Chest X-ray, PA view. Patient: 53 years old, sex M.
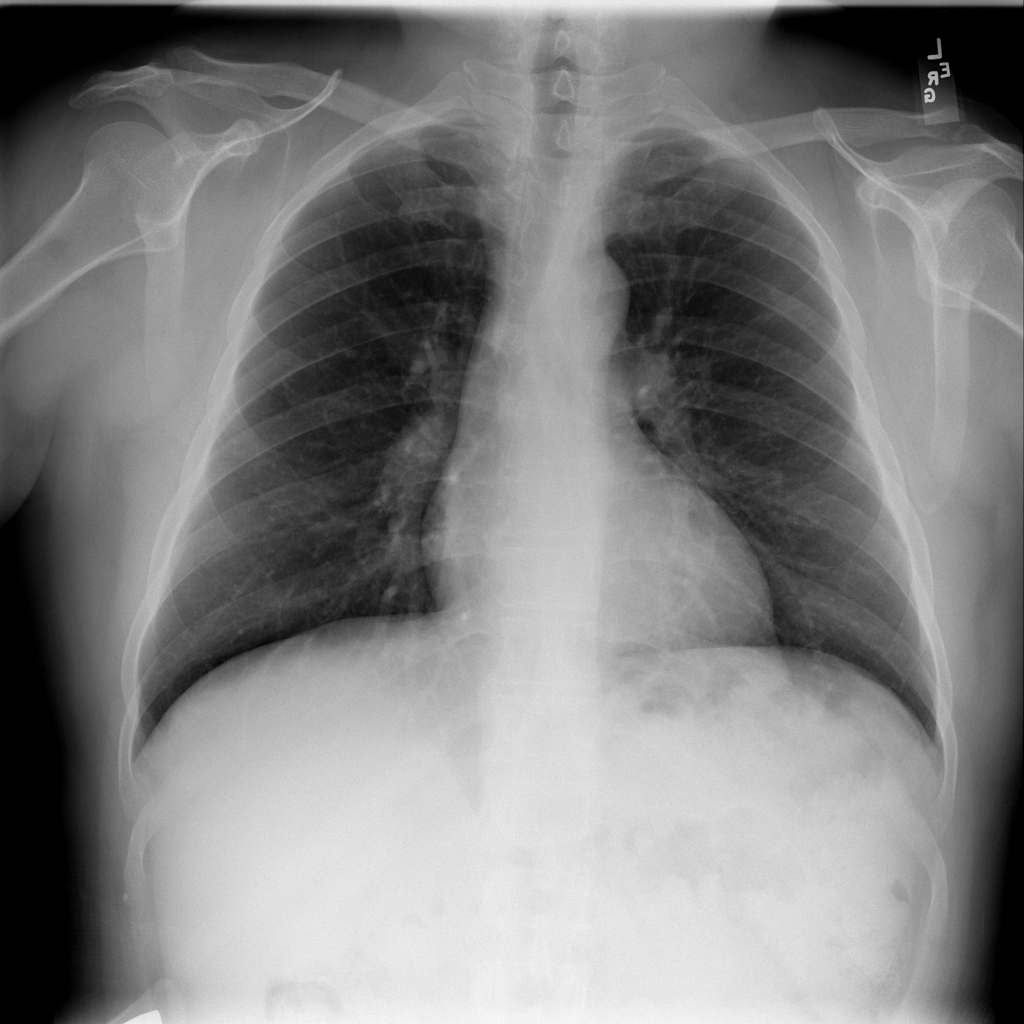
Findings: No Finding